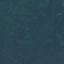
Label: Forest